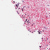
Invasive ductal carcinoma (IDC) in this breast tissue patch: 0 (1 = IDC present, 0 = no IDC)